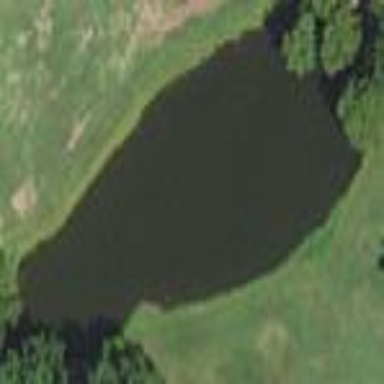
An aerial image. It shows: Water hazard in golf course. The hazard is natural water feature.